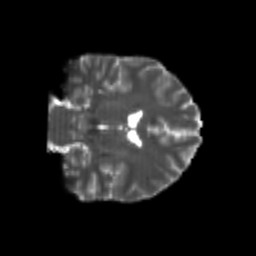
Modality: T2w
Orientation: coronal
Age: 26
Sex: male
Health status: healthy
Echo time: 0.074 s